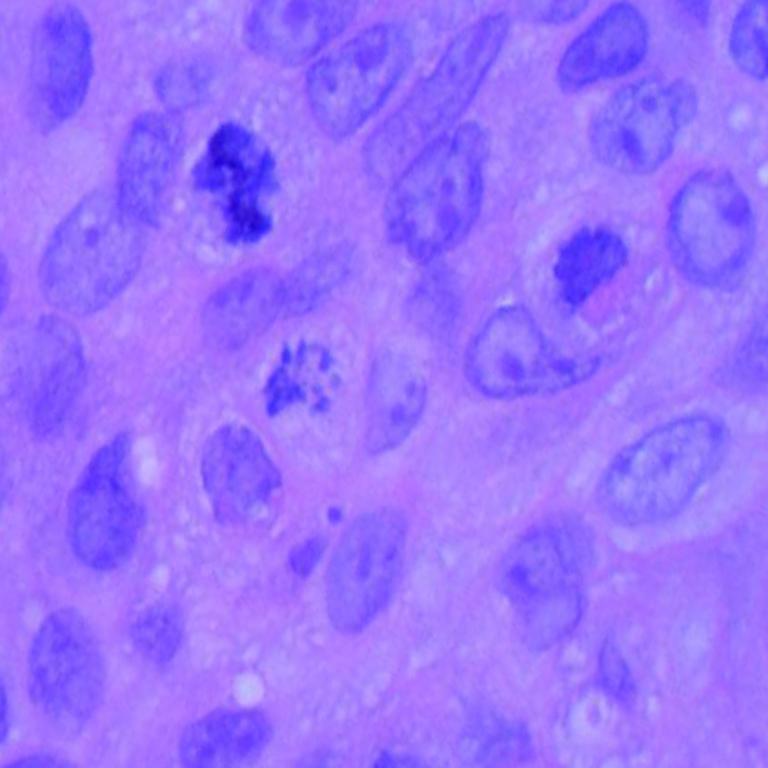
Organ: lung
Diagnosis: squamous carcinomas